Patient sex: M
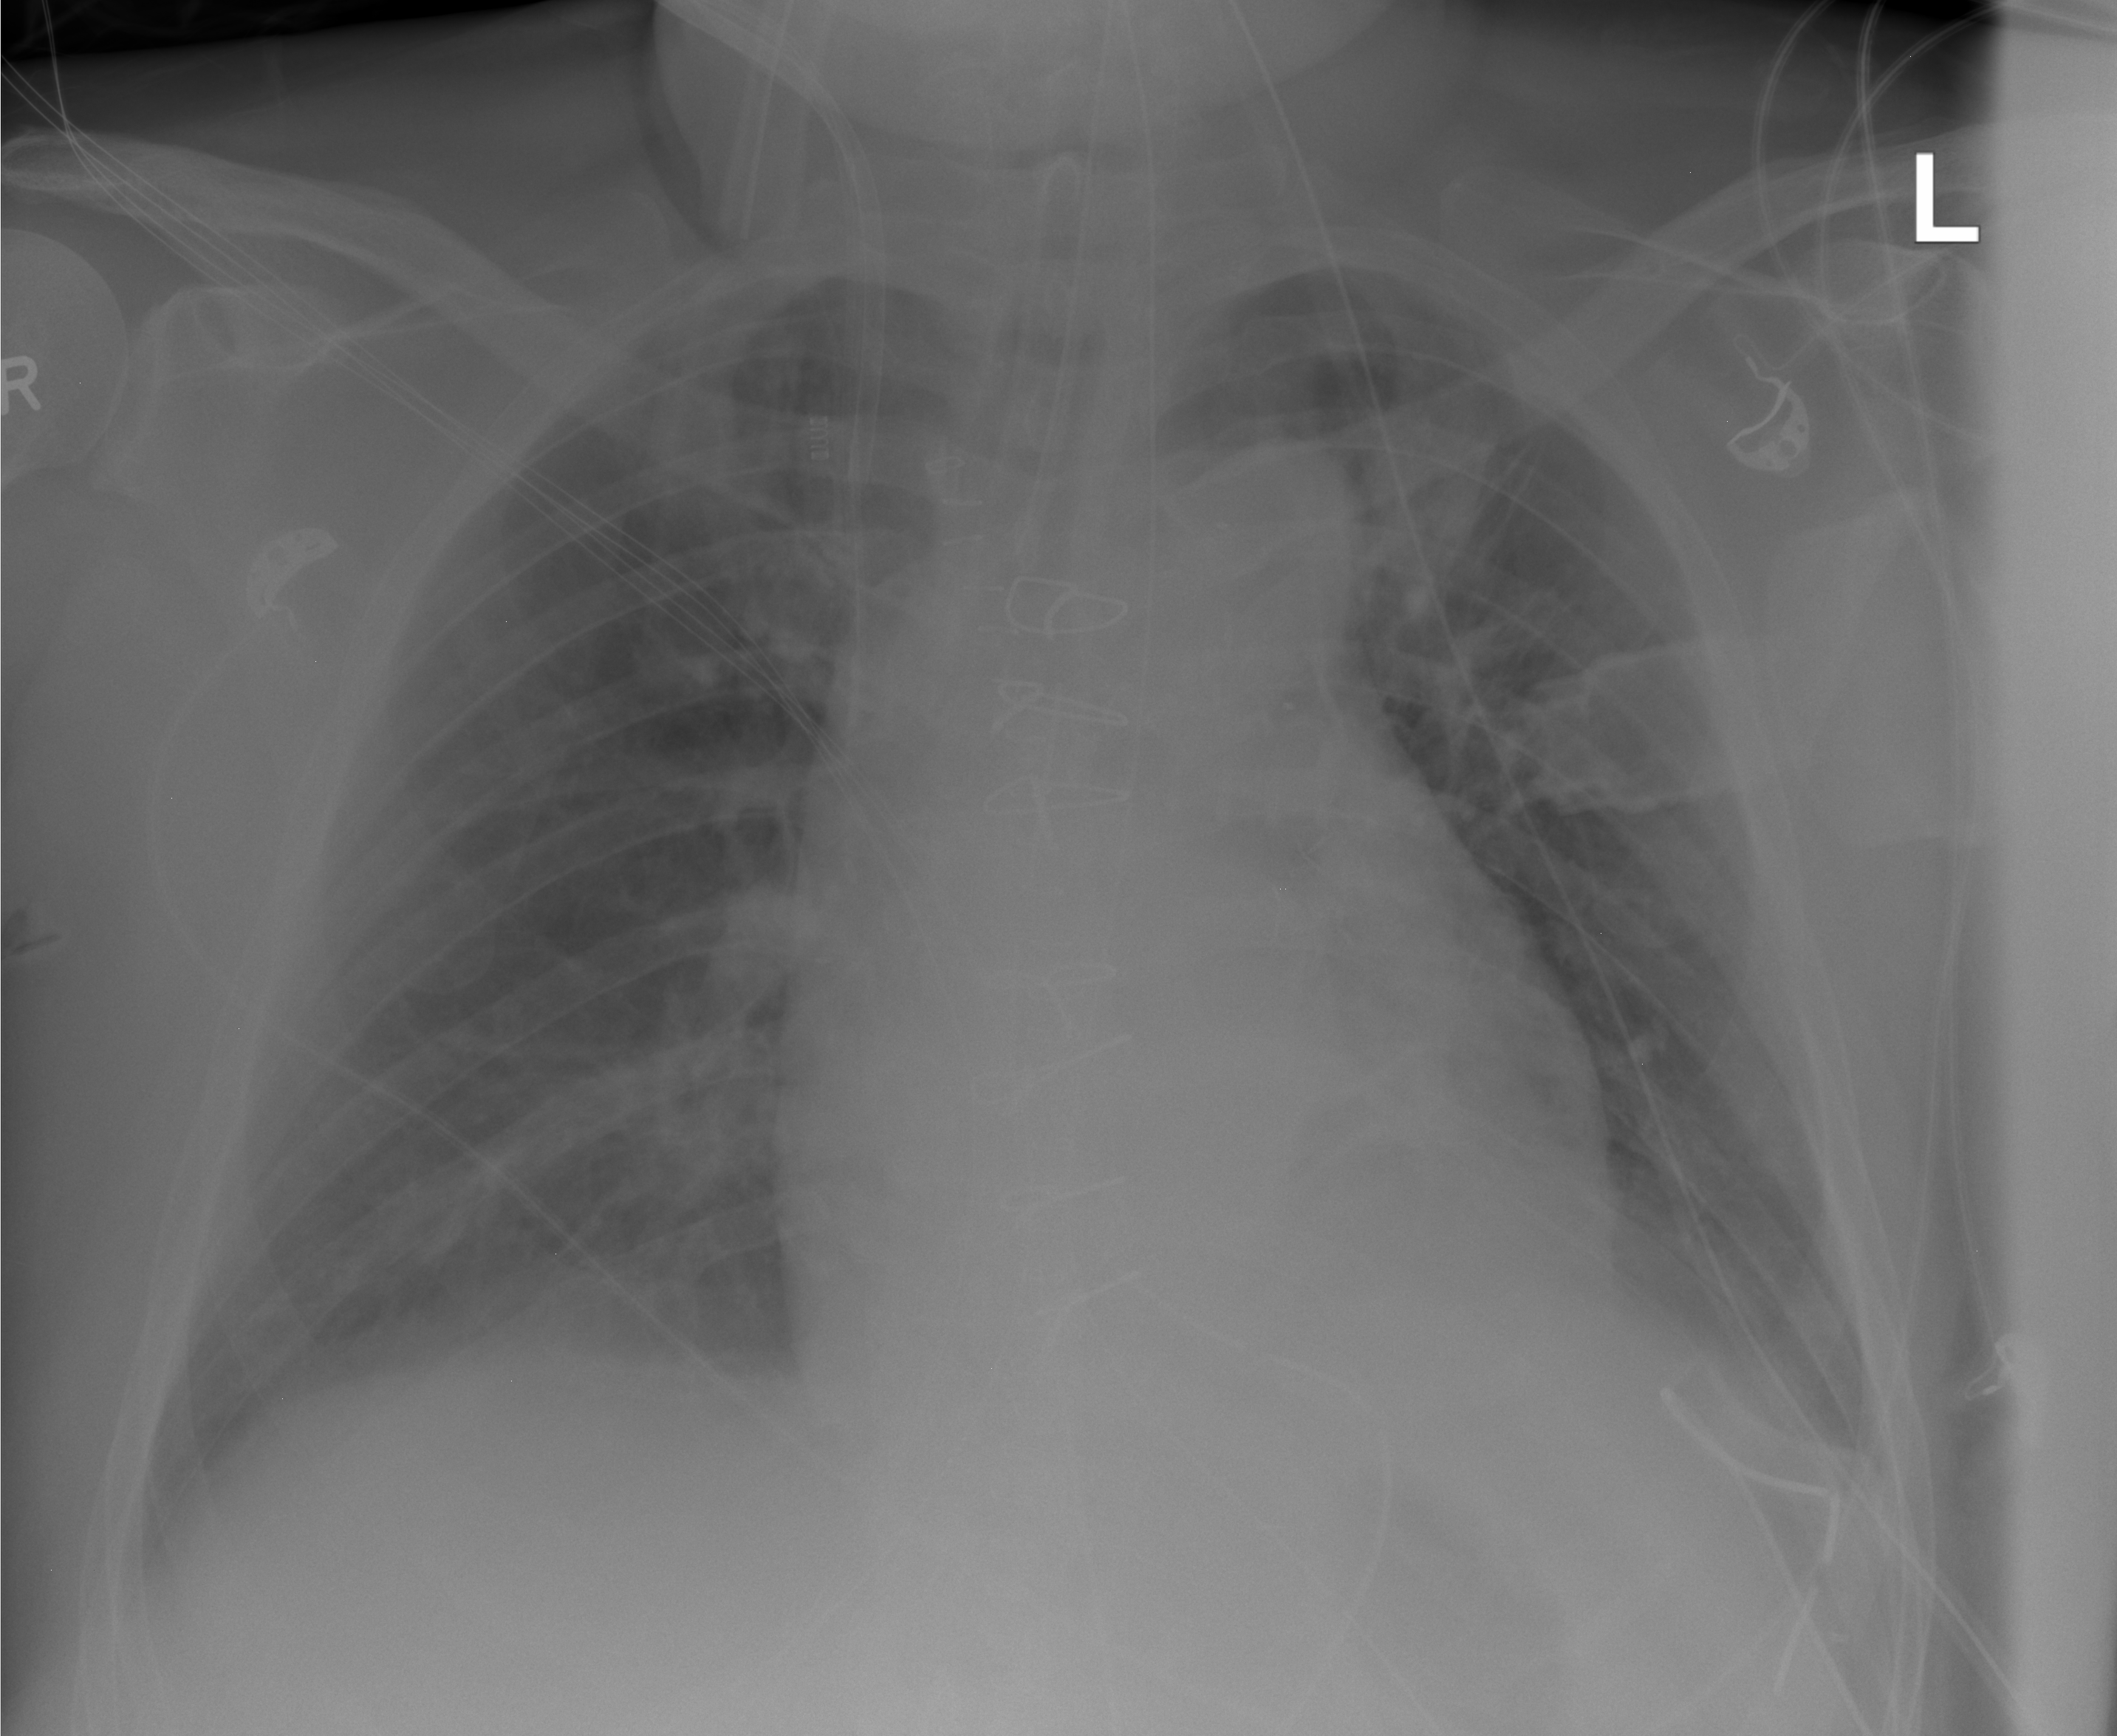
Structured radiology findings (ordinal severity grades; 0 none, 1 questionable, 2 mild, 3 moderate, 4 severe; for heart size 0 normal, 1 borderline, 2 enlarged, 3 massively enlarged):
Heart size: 2
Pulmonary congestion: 2
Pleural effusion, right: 0
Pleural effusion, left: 0
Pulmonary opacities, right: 0
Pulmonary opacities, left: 0
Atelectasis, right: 0
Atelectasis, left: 2